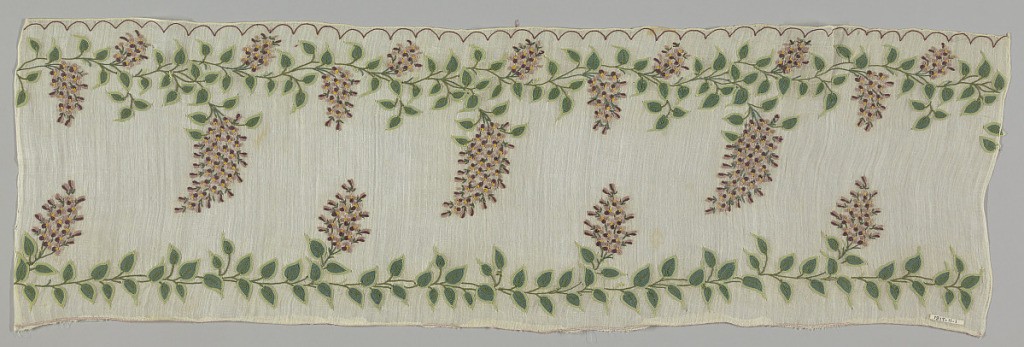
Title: Textile
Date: ca. 1805
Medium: cotton on linen foundation Technique: tambour work on plain weave
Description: Band of white linen muslin with a horizontal pattern on two borders of trailing wisteria vine and blossoms worked in tambour stitch in green, yellow and purple thread.